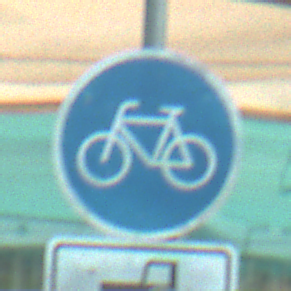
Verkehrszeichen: Radweg
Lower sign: MehrspurigeFahrzeugeFrei8
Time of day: MorningAfternoon
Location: Roofed (Special)
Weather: PartlyCloudy
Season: NotSpecified
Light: Natural